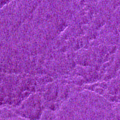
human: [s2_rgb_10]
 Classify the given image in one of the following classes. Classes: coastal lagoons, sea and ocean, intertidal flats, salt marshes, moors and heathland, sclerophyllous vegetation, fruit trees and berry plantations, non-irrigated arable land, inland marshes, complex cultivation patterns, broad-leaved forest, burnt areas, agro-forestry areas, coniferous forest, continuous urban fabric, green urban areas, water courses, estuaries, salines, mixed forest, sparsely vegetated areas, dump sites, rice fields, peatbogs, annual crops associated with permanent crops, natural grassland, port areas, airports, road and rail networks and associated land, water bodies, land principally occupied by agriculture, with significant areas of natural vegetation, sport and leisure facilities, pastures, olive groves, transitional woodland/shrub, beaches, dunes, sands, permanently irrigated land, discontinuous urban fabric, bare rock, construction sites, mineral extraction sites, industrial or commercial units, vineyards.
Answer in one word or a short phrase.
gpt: sea and ocean